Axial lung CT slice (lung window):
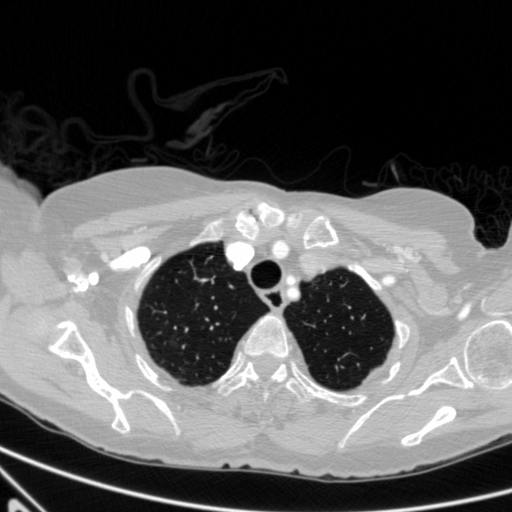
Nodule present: no